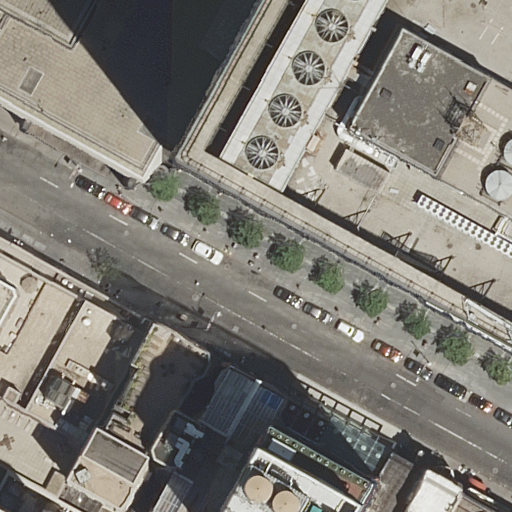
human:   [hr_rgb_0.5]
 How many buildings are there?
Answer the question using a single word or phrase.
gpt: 10

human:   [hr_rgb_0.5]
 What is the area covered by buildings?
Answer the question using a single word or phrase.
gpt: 6583m2

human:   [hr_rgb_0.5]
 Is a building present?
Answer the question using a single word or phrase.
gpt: yes

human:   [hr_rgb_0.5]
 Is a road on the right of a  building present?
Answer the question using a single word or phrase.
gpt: yes

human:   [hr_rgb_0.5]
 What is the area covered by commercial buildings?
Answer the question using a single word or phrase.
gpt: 3307m2

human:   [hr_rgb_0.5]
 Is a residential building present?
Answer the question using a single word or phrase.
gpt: yes

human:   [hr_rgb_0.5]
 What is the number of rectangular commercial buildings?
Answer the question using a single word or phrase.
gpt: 1

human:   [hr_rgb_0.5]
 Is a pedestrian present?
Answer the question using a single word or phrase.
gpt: yes

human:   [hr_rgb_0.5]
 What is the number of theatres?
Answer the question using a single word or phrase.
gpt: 1

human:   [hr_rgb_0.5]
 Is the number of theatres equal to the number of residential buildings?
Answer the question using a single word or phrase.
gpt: no

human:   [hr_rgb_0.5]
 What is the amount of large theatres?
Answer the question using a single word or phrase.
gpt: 1

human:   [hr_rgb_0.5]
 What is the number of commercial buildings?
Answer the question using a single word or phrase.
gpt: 1

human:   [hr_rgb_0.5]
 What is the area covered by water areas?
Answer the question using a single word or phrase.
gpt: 0m2

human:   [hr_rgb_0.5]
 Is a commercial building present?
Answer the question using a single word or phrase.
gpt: yes

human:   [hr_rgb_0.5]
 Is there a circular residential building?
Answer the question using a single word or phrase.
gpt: no

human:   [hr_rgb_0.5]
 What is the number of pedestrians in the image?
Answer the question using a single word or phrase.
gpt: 1

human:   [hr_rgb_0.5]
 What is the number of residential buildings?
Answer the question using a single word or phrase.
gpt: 9

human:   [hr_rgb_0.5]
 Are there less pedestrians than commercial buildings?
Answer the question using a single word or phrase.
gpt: no

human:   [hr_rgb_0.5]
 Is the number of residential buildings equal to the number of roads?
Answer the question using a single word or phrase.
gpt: no

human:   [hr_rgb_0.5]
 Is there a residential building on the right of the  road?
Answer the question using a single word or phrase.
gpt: yes

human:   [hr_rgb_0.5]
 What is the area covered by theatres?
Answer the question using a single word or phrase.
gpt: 1168m2

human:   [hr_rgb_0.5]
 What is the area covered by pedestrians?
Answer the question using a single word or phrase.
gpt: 1515m2

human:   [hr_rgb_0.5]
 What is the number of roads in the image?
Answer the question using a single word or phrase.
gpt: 1

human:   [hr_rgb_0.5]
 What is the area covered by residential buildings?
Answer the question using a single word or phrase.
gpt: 3275m2

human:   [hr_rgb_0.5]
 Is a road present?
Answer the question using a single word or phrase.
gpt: yes

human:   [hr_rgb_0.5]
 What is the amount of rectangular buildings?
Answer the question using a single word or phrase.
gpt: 9

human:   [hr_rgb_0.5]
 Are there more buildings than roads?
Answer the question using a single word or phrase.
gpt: yes

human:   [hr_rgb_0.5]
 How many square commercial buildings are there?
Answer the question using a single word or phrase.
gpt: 0

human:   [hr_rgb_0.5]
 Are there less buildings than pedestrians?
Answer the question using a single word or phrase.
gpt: no

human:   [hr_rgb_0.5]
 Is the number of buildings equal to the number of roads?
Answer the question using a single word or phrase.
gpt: no

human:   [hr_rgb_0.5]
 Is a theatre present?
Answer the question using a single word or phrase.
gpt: yes

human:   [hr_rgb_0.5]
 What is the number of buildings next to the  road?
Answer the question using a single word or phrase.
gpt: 10

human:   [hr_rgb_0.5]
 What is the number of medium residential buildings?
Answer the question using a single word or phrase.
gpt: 3

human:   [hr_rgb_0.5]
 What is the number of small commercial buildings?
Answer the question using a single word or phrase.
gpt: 0

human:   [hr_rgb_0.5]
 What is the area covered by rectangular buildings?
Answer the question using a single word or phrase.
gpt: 5623m2

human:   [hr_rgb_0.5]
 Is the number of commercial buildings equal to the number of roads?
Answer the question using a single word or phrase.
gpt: yes

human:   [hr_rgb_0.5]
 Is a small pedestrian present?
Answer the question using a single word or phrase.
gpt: no

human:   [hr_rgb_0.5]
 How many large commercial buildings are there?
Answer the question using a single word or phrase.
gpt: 1

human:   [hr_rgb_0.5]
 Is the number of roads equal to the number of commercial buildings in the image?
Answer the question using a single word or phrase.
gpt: yes

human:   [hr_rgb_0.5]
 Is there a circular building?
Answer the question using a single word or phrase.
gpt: no

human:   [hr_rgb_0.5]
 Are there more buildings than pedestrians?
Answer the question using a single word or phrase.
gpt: yes

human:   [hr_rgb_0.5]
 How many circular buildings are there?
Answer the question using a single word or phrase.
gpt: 0

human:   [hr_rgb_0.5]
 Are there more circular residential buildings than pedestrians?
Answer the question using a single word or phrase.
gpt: no

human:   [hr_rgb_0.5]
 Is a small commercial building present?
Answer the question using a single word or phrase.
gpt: no

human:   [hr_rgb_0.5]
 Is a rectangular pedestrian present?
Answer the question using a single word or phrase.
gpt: no

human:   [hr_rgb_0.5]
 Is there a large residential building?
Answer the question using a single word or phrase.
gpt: yes

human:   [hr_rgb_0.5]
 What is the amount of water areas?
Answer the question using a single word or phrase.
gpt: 0

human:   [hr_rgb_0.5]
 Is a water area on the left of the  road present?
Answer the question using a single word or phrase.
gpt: no

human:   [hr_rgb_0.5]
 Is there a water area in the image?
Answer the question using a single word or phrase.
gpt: no

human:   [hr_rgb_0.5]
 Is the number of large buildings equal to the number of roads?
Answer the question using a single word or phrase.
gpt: no

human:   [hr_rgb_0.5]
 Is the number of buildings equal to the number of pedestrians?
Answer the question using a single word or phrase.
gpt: no

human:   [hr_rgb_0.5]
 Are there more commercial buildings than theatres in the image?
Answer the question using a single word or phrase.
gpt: no

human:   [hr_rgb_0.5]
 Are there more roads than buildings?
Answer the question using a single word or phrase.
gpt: no

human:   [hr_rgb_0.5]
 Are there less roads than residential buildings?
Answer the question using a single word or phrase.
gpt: yes

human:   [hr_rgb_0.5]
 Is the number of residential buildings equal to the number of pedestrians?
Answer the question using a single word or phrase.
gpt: no

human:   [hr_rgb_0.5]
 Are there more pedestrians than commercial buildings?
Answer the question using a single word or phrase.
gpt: no

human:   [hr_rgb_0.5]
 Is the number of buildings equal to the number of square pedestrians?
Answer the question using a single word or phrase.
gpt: no

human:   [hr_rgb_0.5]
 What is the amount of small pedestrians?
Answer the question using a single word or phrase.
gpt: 0

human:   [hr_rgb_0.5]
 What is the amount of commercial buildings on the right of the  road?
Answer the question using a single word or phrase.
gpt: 0

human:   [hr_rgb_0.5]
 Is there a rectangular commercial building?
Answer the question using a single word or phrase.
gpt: yes

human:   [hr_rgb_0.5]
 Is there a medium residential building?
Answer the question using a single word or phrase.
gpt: yes

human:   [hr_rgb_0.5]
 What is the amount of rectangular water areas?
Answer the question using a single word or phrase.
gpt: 0

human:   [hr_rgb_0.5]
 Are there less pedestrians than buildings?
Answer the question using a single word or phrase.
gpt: yes

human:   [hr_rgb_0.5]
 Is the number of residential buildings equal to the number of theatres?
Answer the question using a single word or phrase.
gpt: no